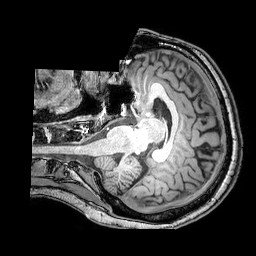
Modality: T1w
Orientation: axial
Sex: male
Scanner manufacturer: philips
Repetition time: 0.008247 s
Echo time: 0.00378 s